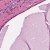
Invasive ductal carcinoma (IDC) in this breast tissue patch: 1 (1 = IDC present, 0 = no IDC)